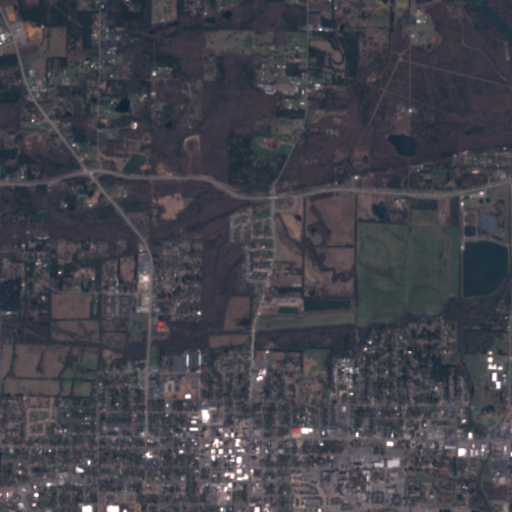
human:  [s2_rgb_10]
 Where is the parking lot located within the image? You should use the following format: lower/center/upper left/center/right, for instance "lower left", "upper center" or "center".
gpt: The parking lot is located in the lower of the image.
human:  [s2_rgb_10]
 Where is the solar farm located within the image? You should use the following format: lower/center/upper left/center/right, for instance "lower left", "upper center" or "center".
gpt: The solar farm is located in the center right of the image.
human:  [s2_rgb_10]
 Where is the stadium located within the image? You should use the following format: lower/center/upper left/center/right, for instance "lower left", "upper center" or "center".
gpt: The stadium is located in the lower center of the image.
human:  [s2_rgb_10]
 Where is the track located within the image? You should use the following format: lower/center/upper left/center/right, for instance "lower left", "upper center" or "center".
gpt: The track is located in the lower center of the image.
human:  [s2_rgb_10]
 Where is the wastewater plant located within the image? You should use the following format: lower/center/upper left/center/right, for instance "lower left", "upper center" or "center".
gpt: The wastewater plant is located in the center right of the image.
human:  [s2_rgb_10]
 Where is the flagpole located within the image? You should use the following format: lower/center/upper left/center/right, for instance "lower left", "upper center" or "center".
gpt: The flagpole is located in the lower right of the image.
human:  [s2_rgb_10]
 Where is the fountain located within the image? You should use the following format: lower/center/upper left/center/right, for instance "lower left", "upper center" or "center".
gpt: The fountain is located in the lower right of the image.
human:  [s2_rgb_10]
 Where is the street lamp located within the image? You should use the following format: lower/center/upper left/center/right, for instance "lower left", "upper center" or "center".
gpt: The street lamp is located in the lower right of the image.
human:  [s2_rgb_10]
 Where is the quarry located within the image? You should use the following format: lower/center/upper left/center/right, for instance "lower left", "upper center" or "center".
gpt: There is no quarry in the image.